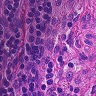
Metastatic tissue present: no